Question: I'm trying to create an autosuggest search box using jQuery UI and I would like it if I could present the results similarly to how linked-in presents theirs within groups (screenshot attached). Does anyone know how this might be accomplished?
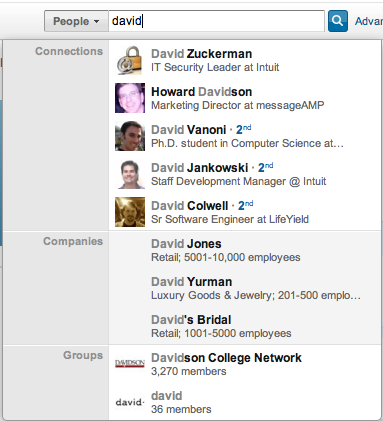
Answer: There is an example <URL> which may help.